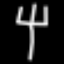
Label: fork